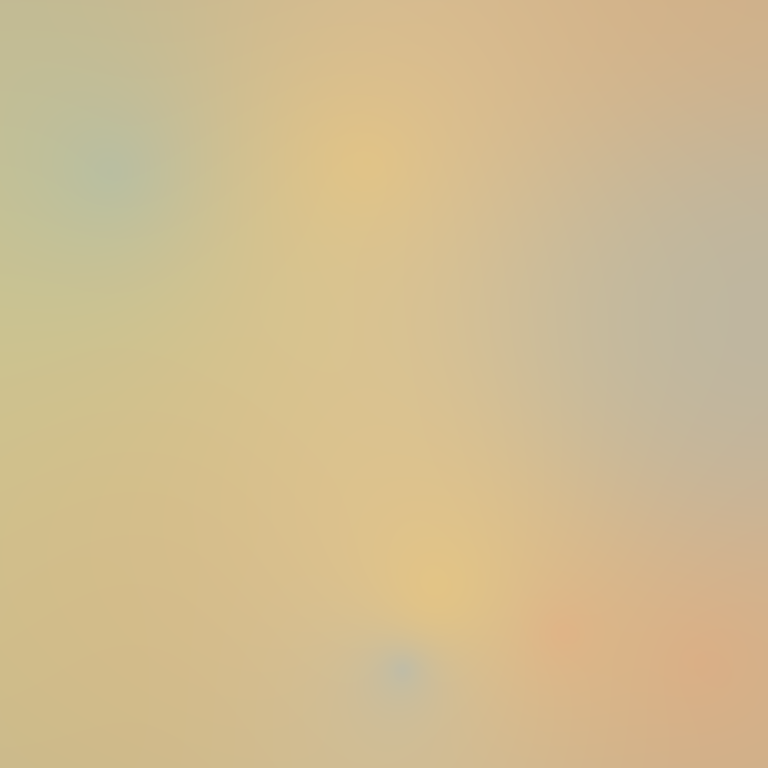
Abstract light effect, smooth gradient from soft yellow to gentle peach, serene atmosphere, diffuse glow, no room, no furniture, no objects.